Question: I am trying to scan for hashtags from NSStrings in Objective-C and I am using regex. I made a test status on Facebook to see what are the valid hashtags as it is where I want to pattern my hashtag detection with. My problem is that my regex is still getting hashtags that are not preceded by a space or comes before an alphanumeric. In 'somethin#idfsjoa' the '#idfsjoa' is being detected as a hashtag when it shouldn't be. I am using <URL> to test my regex.
How do I check if the "#" does not come after a space"?

'''
#face #Fa!ce something #iam#1 #1 #919 #jifdosaj somethin#idfsjoa #9#9#98 9#9f9j#9jlasdjl #jklfdsajl34 #34239 #jkf #a #1j3rj3
'''
The regular expression I currently have:
'''
(?!\w+)#(\w+)([A-Za-z0]+)
'''
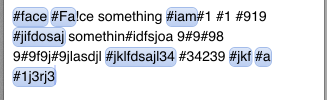
Answer: This seems to match your criteria:
'''
(?:\s|^)(#(?:[a-zA-Z].*?|\d+[a-zA-Z]+.*?))
'''
Note that the hashtag itself will be the first (and only) capture.